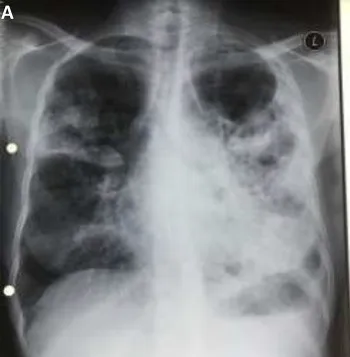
Plain film chest radiographs for patient two - Postero-Anterior view:. September 2020, showing extensive bilateral infiltration, and ,cavitation, involving the left lung more extensively than the right.
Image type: radiology (x_ray)